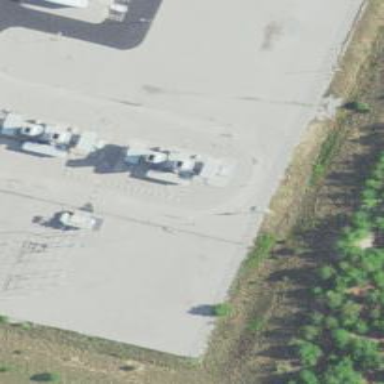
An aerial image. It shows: Gas turbine generator powered by gas.